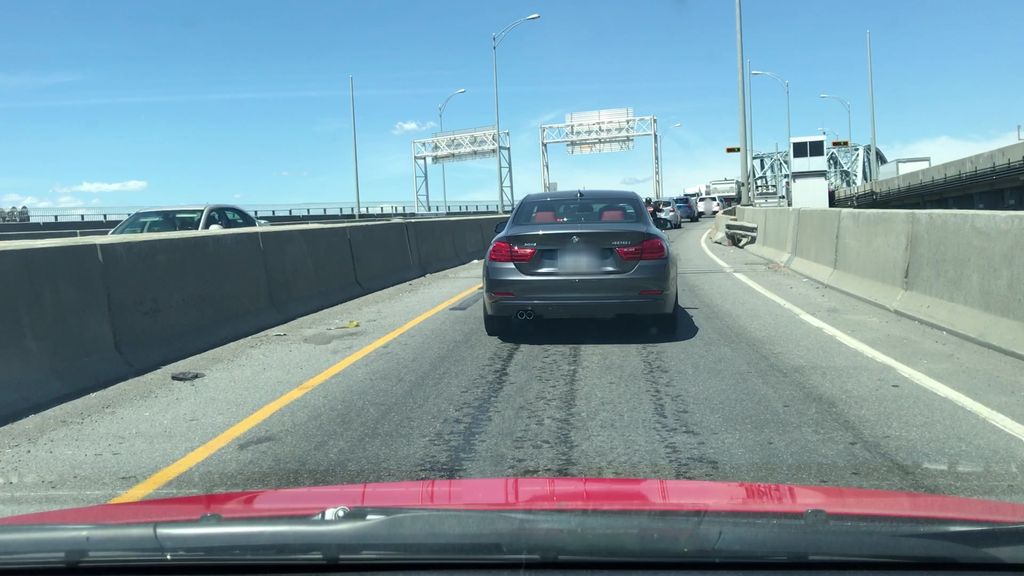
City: montreal